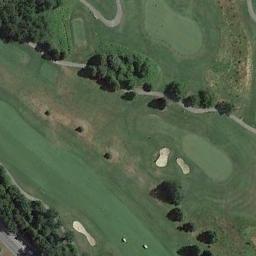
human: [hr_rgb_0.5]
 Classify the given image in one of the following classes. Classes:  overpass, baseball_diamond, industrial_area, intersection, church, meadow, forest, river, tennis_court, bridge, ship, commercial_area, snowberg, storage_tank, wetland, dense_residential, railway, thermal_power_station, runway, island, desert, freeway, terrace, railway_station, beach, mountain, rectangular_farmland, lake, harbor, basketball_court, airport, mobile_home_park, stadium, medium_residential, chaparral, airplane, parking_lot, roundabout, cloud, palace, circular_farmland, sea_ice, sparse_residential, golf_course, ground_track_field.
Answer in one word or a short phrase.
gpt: golf_course